Chest X-ray. View position: AP
Patient age: 26
Patient sex: M
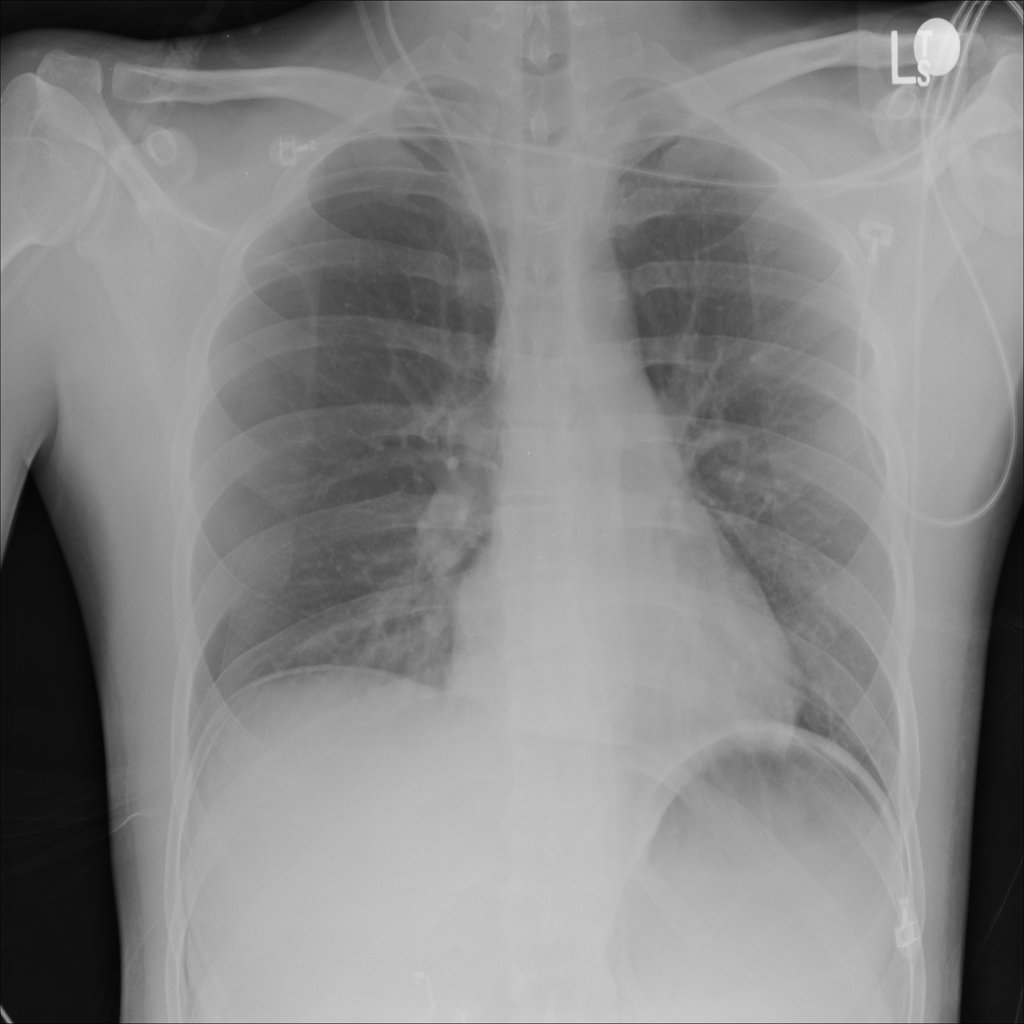
Finding: Pneumothorax